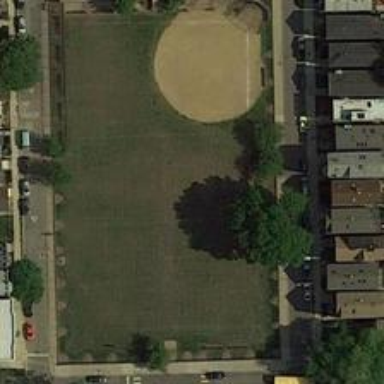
A rectangular grassland containing a baseball field is next to villas aside .